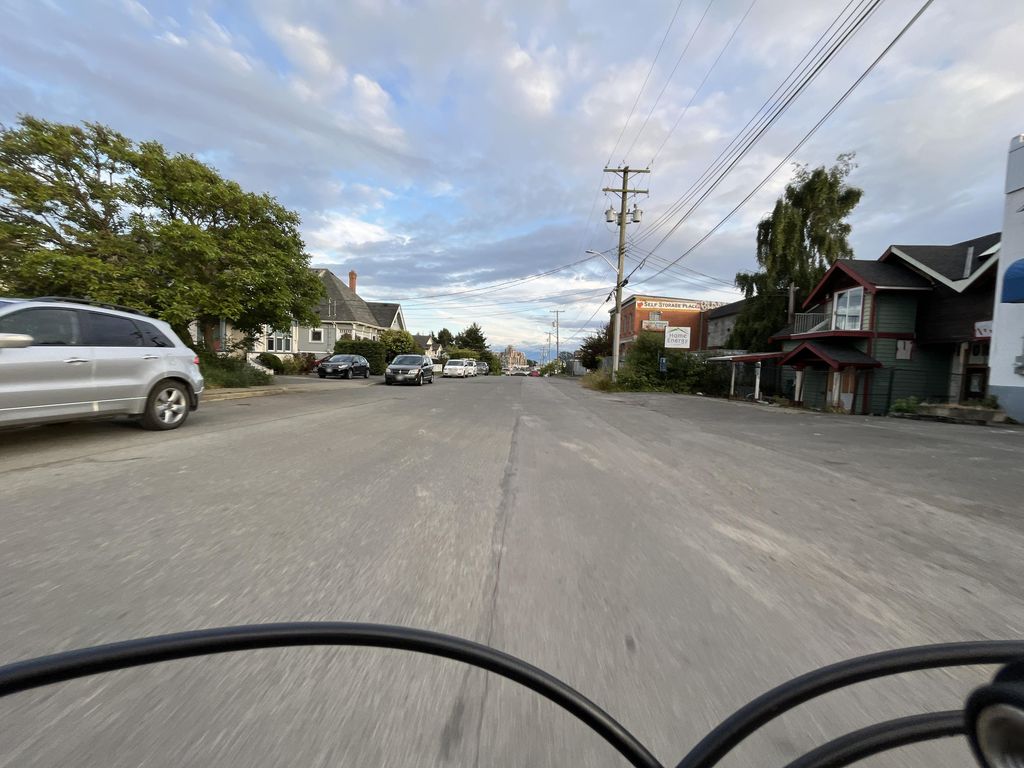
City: victoria